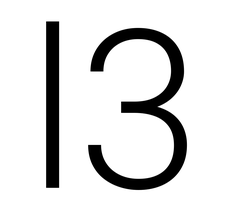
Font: Roboto_Light